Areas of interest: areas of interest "Jiangmen Performance Center"
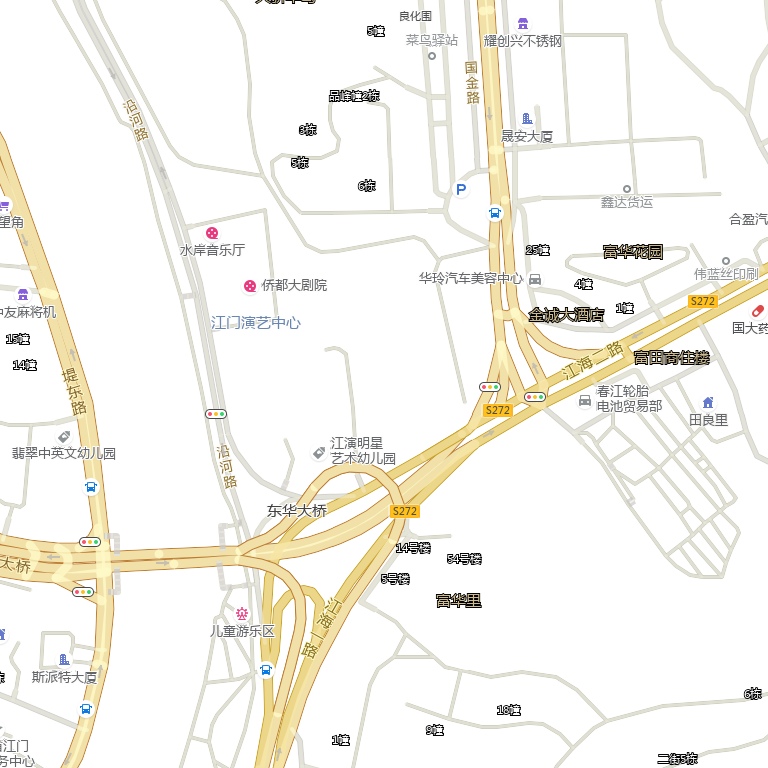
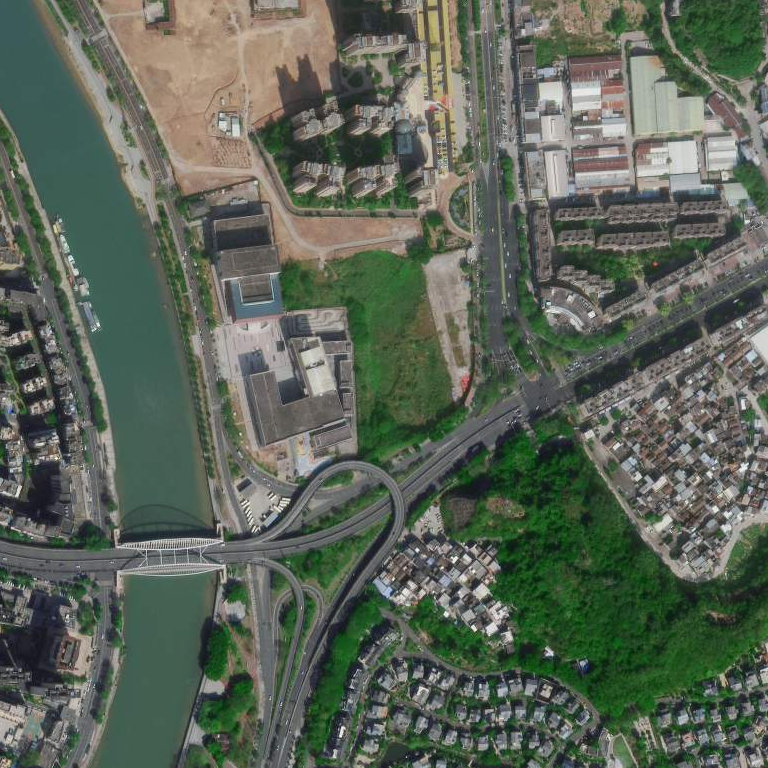